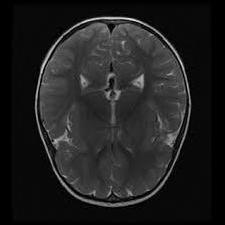
Label: notumor